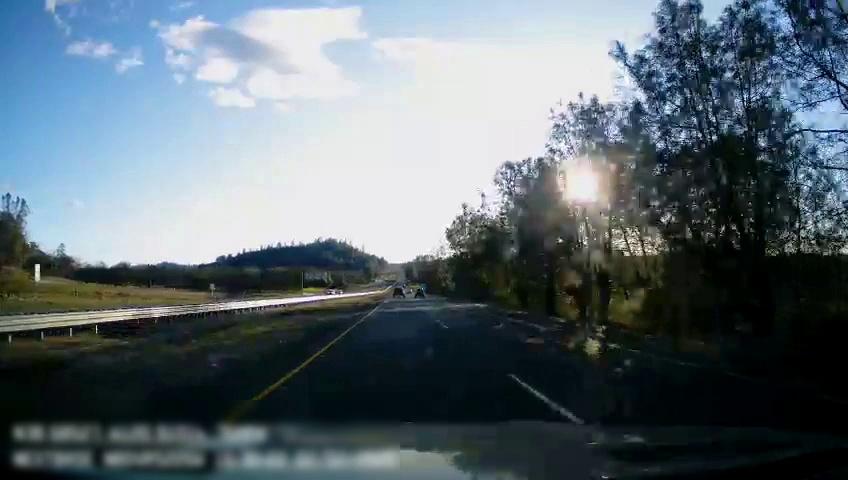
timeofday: Day
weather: Sunny
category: Drivable Space
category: Drivable Space
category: Vehicles | Car
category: Vehicles | Truck
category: Lanes | Current Lane
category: Lanes | Current Lane
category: Lanes | Alternate Lane